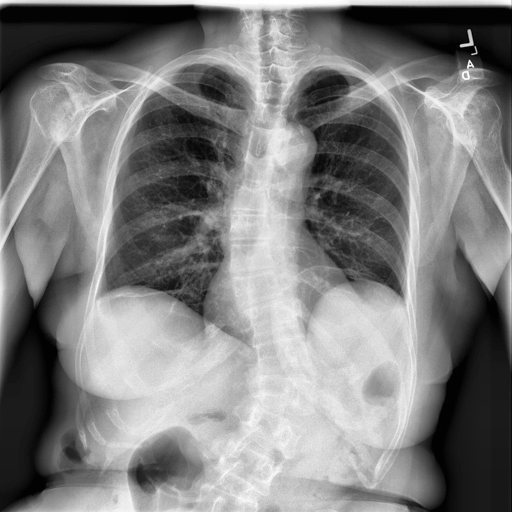
Finding: NORMAL